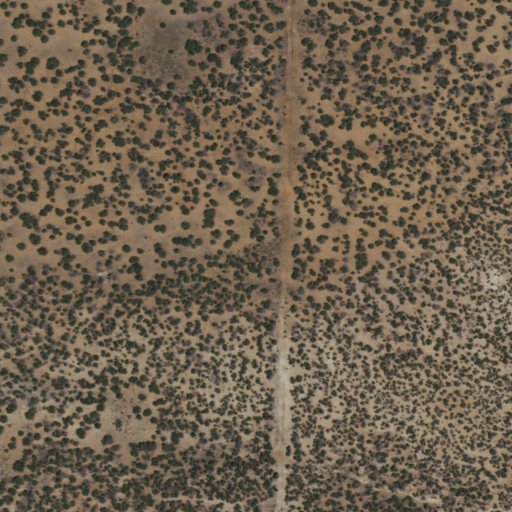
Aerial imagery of mountain in New Mexico named Liberty Hill containing shrub and evergreen forest